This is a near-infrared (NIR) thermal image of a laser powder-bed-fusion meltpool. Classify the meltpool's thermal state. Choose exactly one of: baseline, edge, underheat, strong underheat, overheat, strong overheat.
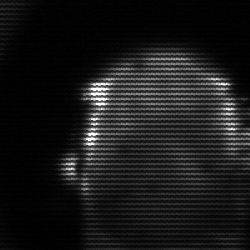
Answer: baseline